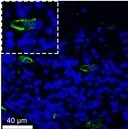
Chemokine levels over time and detection of anti-vascular endothelial antibodies. C; Staining of control cerebellum sections with serum from the patient at the time point when the vasculitis/encephalitis was diagnosed.
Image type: pathology (immunostaining)